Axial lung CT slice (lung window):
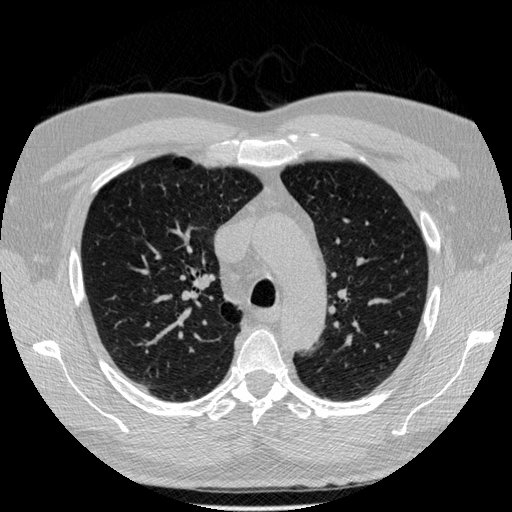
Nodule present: no